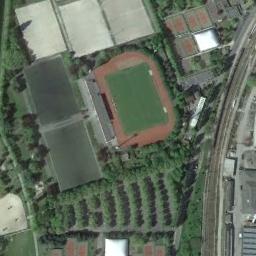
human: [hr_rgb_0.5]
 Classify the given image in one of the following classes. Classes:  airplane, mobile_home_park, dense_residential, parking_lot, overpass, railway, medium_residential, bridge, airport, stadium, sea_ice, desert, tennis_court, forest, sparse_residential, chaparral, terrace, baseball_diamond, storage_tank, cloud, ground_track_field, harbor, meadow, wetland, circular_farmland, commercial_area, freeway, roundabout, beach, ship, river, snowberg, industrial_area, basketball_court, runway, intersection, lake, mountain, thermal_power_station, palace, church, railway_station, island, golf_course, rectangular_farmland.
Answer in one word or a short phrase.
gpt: ground_track_field